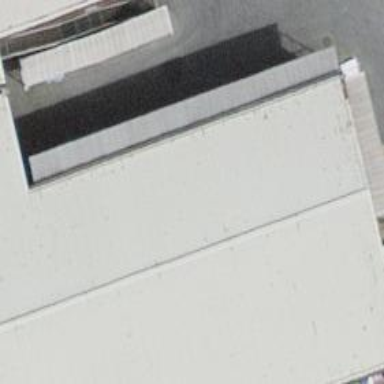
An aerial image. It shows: View of roof of building.